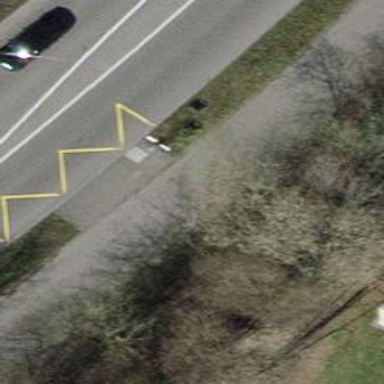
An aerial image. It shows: Platform for public transport is situated by the road.